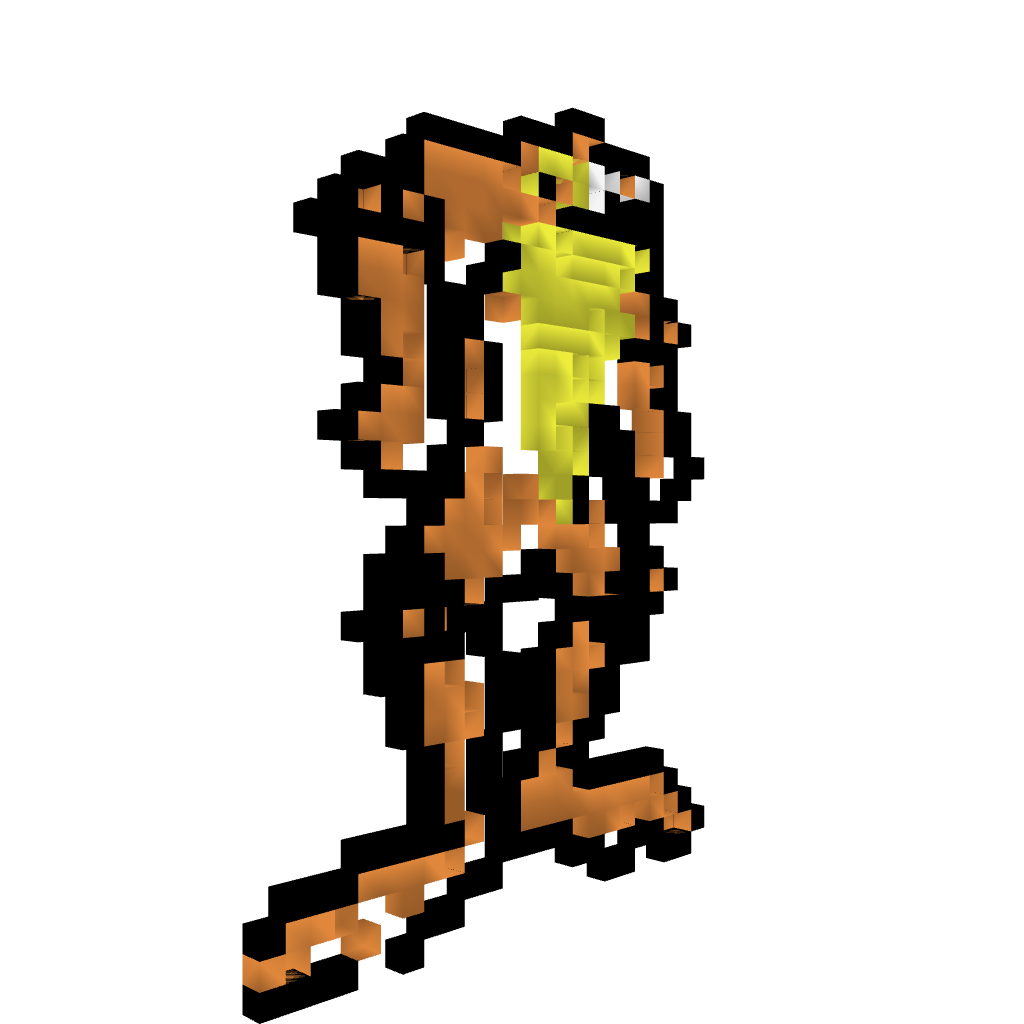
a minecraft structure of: Battletoads/NES-Zitz high quality